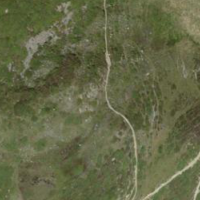
EUNIS habitat code: 26
Species observed at this site:
Vaccinium uliginosum